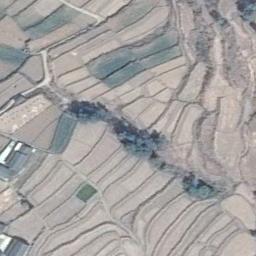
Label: terrace